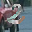
Label: 2